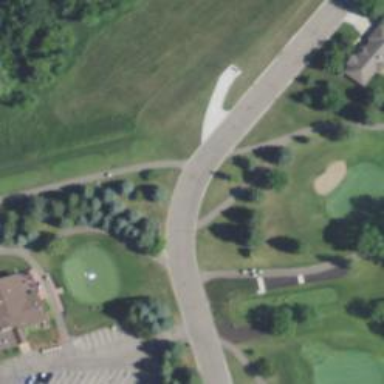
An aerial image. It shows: Path for both roads and golfers.